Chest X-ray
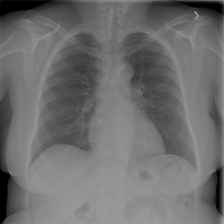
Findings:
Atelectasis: negative
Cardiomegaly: negative
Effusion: negative
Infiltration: negative
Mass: negative
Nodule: negative
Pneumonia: negative
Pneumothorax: negative
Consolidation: negative
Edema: negative
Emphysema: negative
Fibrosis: negative
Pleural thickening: negative
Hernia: negative